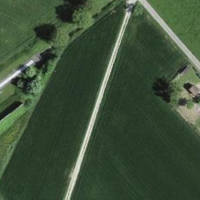
EUNIS habitat code: 25
Species observed at this site:
Lanius collurio